Question: I have the following class:
'''
class BaseCache<T: Equatable>: NSObject {
var allEntities = [T]()
// MARK: - Append
func appendEntities(newEntities: [T]) {
....
}
}
'''
Now I want to subclass it, but I get annoying error, that my type "does not conform to protocol 'Equatable'":

It seems generics in Swift are real pain-in-the-ass.
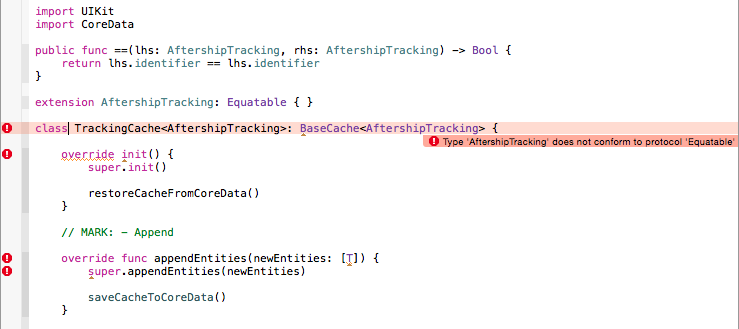
Answer: Your class definition of 'TrackingCache' is wrong. It repeats the generic parameter:
'''
class TrackingCache<AftershipTracking>: BaseCache<AftershipTracking> { }
'''
It should be left out:
'''
class TrackingCache: BaseCache<AftershipTracking> { }
'''
This triggers the underlying swift error 'Classes derived from generic classes must also be generic'. You can work around this issue by specifying a type parameter that is required to be or inherit from AftershipTracking:
'''
class TrackingCache<T: AftershipTracking>: BaseCache<AftershipTracking> { }
'''
Full example:
'''
class BaseCache<T: Equatable>: NSObject {
var items: [T] = []
func appendItems( items: [T]) {
self.items += items
didAppendItems()
}
func didAppendItems() {} // for overriding
}
class AftershipTracking: NSObject {
var identifier: Int
init( identifier: Int) {
self.identifier = identifier
super.init()
}
}
extension AftershipTracking: Equatable { }
func ==( lhs: AftershipTracking, rhs: AftershipTracking) -> Bool {
return lhs.identifier == rhs.identifier
}
class TrackingCache<T: AftershipTracking>: BaseCache<AftershipTracking> {
override func didAppendItems() {
// do something
}
}
let a = TrackingCache<AftershipTracking>()
let b = TrackingCache<AftershipTracking>()
a.appendItems( [AftershipTracking( identifier: 1)])
b.appendItems( [AftershipTracking( identifier: 1)])
let result = a.items == b.items // true
'''